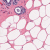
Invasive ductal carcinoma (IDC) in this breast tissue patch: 0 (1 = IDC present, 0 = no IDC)